Interaction volume radius: 5 \u00c5
Interaction volume height: 35 \u00c5
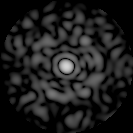
Disorder parameter: 0.832